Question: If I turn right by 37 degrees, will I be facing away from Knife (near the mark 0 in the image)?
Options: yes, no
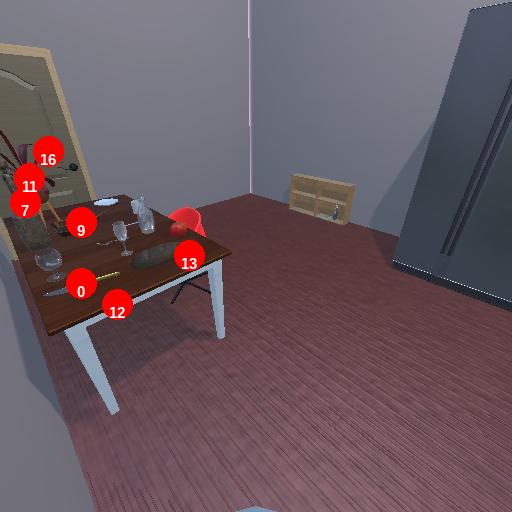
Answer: yes